The image is a continuous-wavelet scalogram (time versus scale) of a rotating-machine vibration signal. Diagnose the rotating machine from this image, choosing from: normal, misalignment, unbalance, looseness.
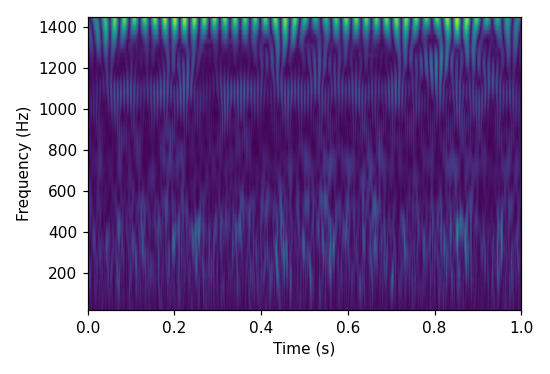
Answer: unbalance